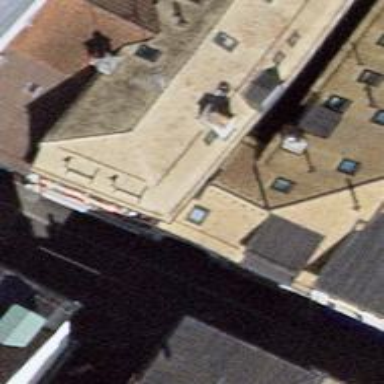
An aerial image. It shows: Cafe.